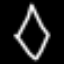
Label: diamond